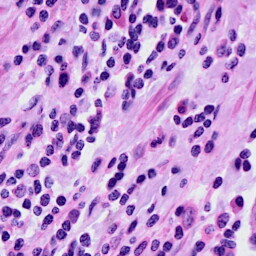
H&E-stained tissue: Cervix